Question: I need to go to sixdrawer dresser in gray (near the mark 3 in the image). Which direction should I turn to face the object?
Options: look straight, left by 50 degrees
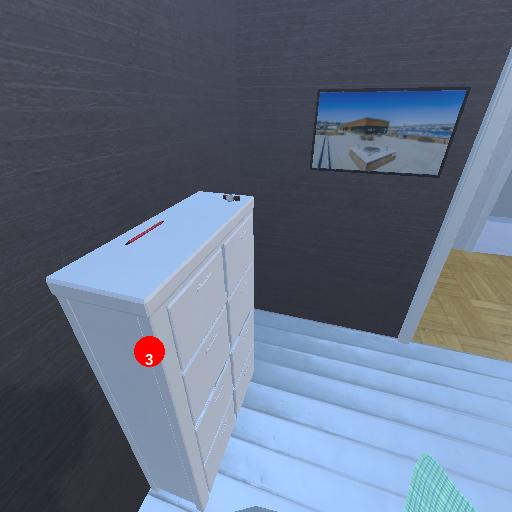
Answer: look straight